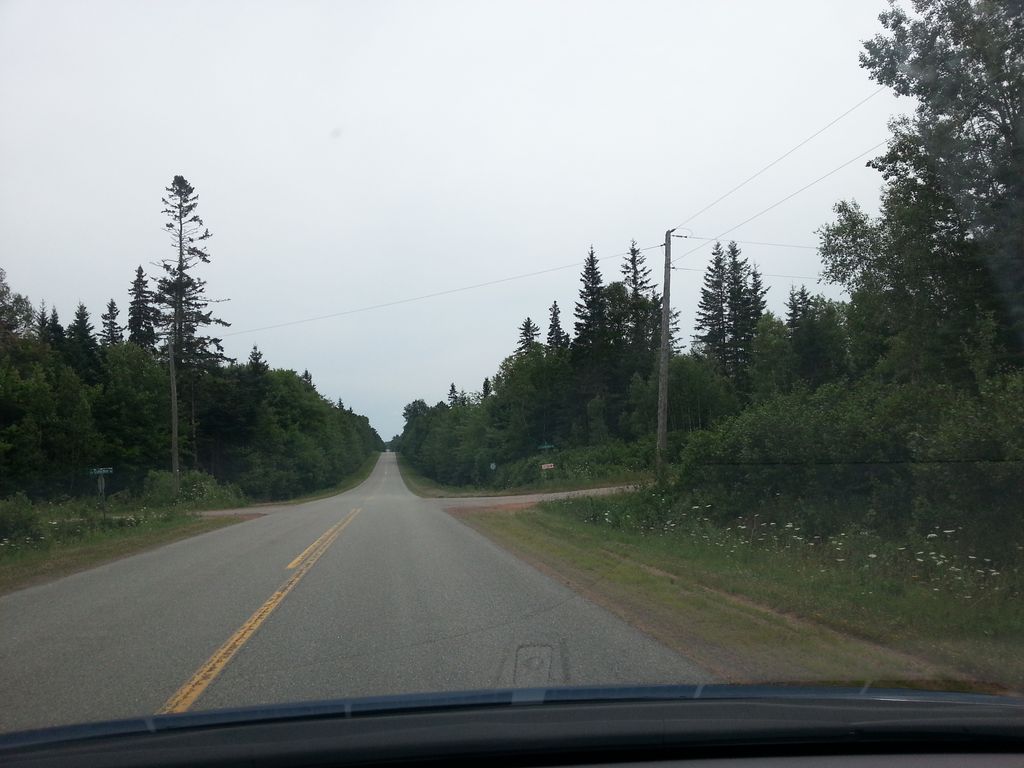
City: charlottetown